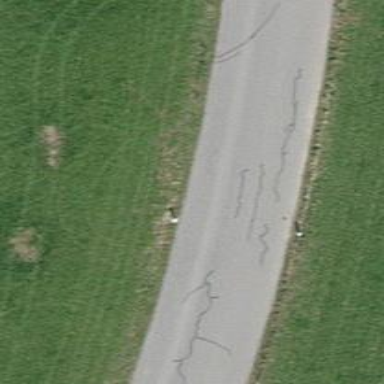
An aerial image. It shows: Asphalt road classified as tertiary.